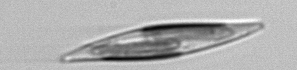
Label: Pleurosigma